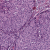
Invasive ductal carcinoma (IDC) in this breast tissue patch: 0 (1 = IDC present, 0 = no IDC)